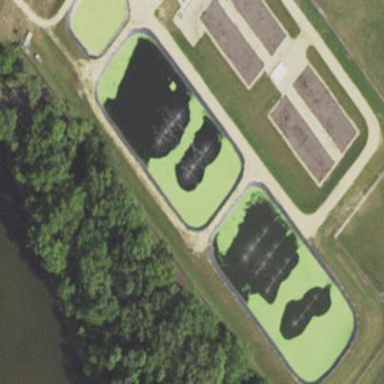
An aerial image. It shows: Wastewater plant.